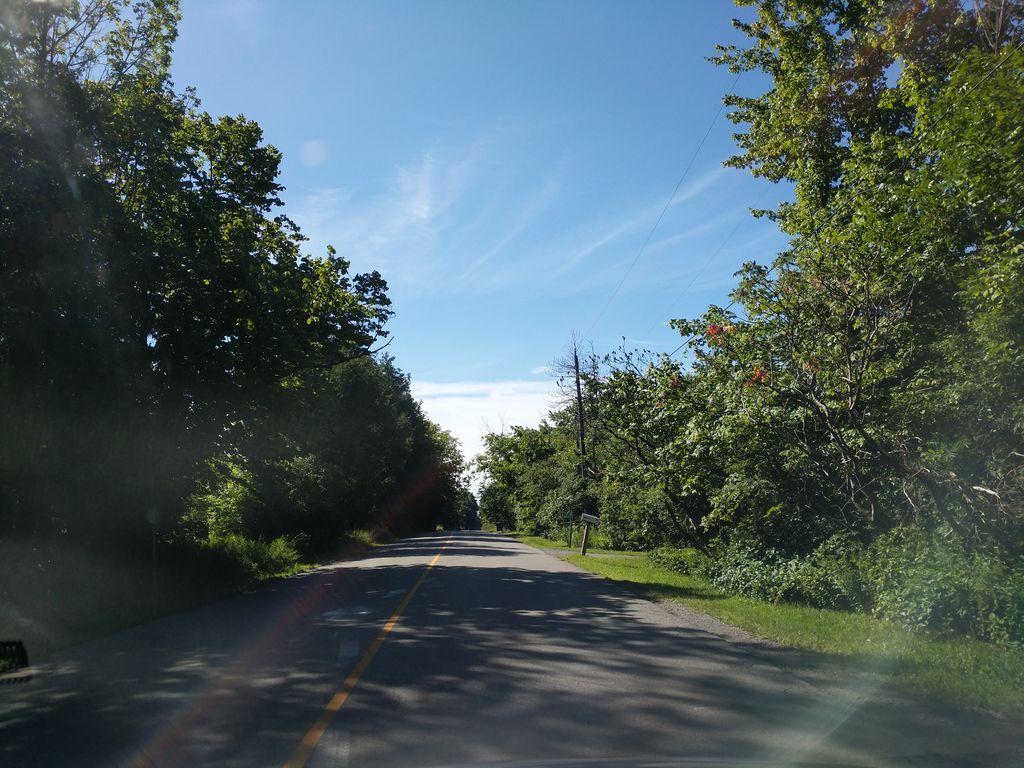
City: toronto